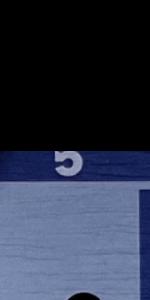
Label: Empty